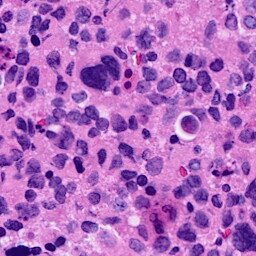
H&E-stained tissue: Breast